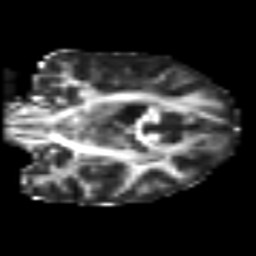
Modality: FA
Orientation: coronal
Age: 39
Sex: female
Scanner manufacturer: siemens
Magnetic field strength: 3 T
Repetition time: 6.1 s
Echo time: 0.101 s